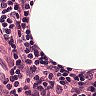
Metastatic tissue present: no